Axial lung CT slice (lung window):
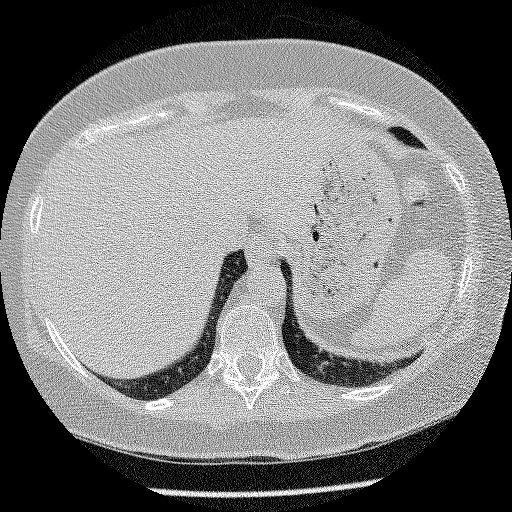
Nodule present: no